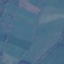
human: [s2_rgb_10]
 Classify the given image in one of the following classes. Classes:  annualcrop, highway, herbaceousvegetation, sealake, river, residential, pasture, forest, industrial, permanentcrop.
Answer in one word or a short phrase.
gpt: Pasture